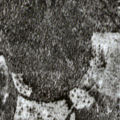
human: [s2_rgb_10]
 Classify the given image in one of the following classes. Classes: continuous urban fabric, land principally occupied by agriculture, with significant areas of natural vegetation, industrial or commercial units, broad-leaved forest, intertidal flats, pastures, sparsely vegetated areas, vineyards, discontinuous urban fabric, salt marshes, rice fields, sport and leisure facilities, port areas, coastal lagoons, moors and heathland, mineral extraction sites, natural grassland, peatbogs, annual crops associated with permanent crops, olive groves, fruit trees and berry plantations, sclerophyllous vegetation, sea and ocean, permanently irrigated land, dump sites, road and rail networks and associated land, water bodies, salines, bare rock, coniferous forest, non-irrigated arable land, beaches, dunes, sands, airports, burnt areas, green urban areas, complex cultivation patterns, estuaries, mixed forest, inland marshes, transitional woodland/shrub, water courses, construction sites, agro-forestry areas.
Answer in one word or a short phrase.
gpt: coniferous forest, transitional woodland/shrub